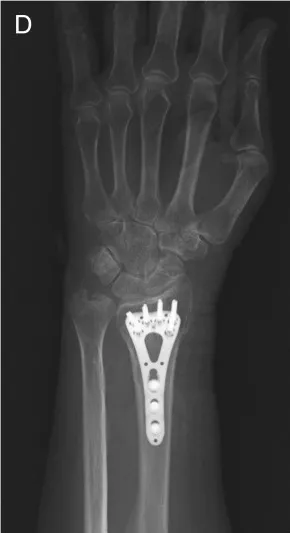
Postoperative radiographs. Left side.
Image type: radiology (x_ray)